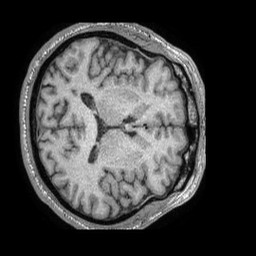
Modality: T1w
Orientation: axial
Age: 81
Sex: male
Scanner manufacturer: philips
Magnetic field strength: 1.5 T
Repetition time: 0.007748 s
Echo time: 0.003609 s